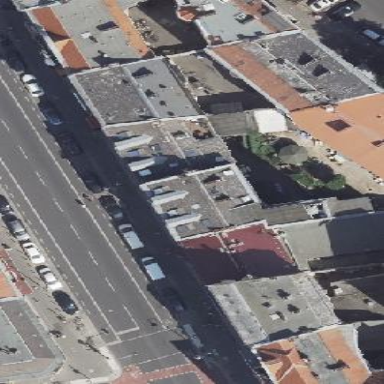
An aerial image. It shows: Street-side parking area with paving stones.